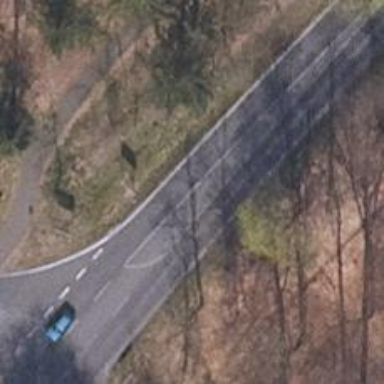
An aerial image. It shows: Secondary road with asphalt surface.